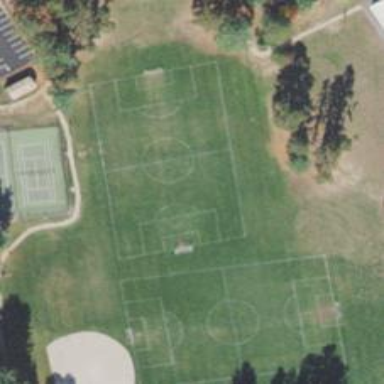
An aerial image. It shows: Soccer pitch for leisure land activities.